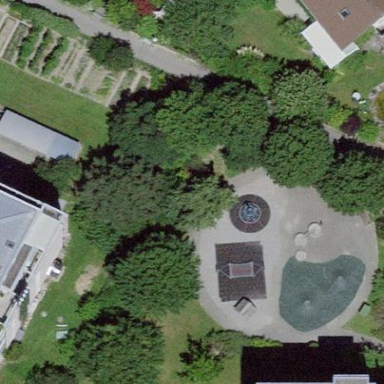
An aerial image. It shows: Playground area for leisure activities on the land.